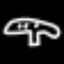
Label: mushroom